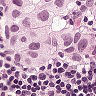
Metastatic tissue present: yes